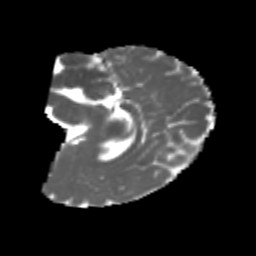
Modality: MD
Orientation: sagittal
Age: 5
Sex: female
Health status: healthy